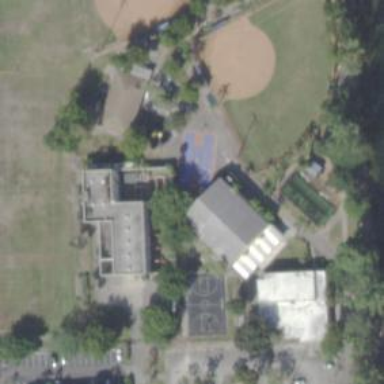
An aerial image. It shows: School.